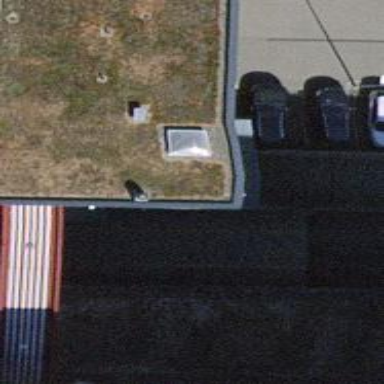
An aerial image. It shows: Retaining wall.